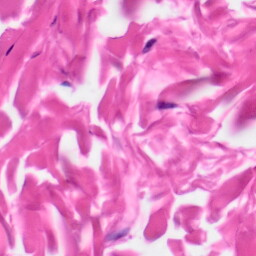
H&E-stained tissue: Skin